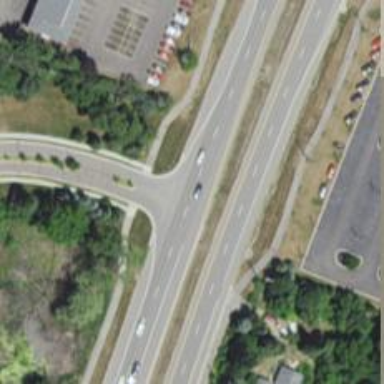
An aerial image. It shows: Primary highway.